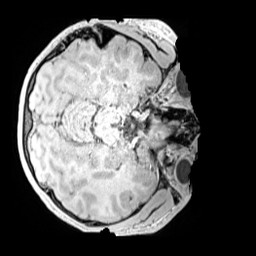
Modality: MP2RAGE
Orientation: axial
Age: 12
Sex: male
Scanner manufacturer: siemens
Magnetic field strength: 3 T
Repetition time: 4 s
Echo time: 0.00299 s